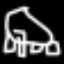
Label: frog